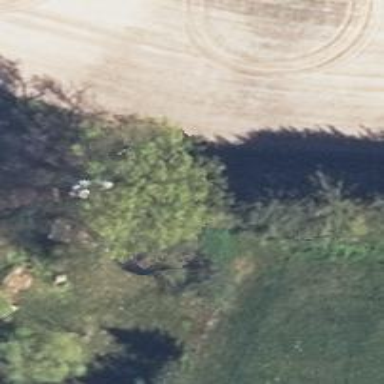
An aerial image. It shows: Grassy track with grade5 tracktype.